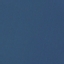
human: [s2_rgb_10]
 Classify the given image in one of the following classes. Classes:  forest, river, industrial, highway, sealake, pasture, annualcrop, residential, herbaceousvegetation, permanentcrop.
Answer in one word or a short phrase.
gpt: SeaLake